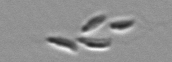
Label: Dinobryon